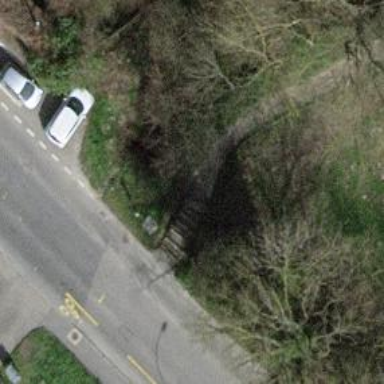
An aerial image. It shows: Set of concrete steps.